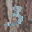
Label: 3